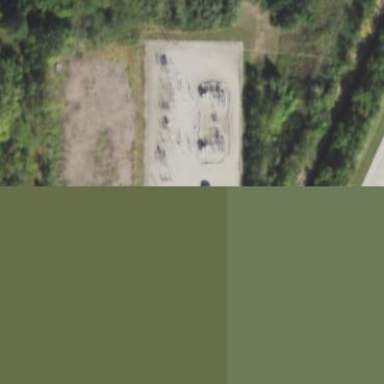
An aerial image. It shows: Power substation.